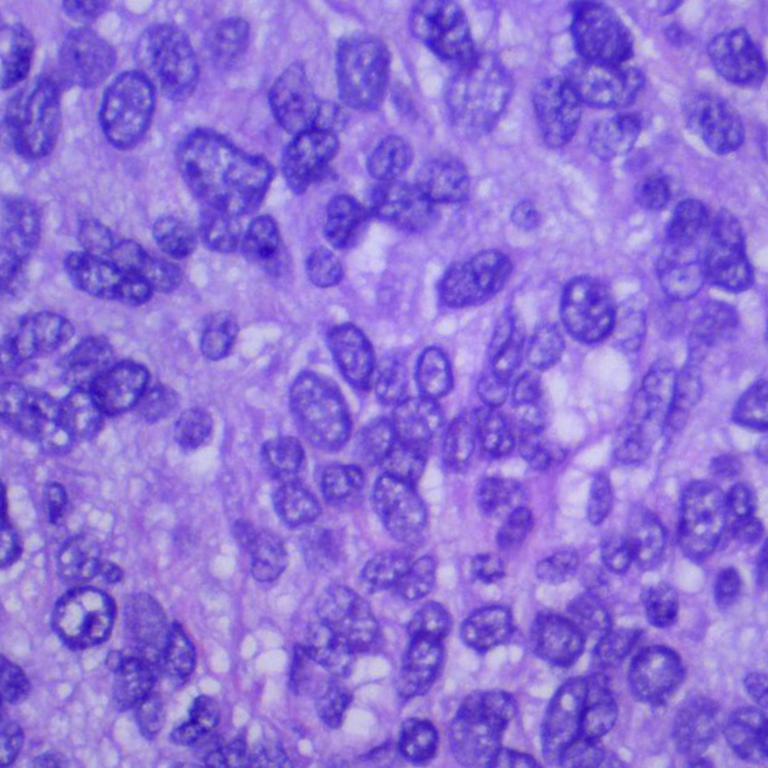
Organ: lung
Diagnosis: squamous carcinomas